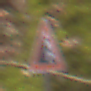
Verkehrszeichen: SteinschlagLinks
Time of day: Midday
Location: Outdoor (Nature)
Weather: Overcast
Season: Autumn
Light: Natural